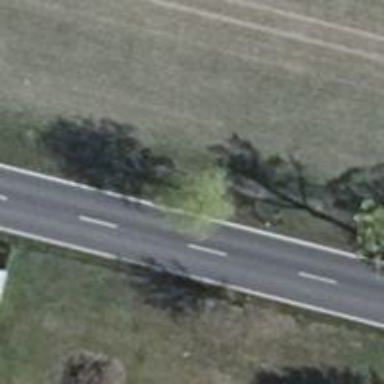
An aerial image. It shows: Asphalt road classified as primary highway.